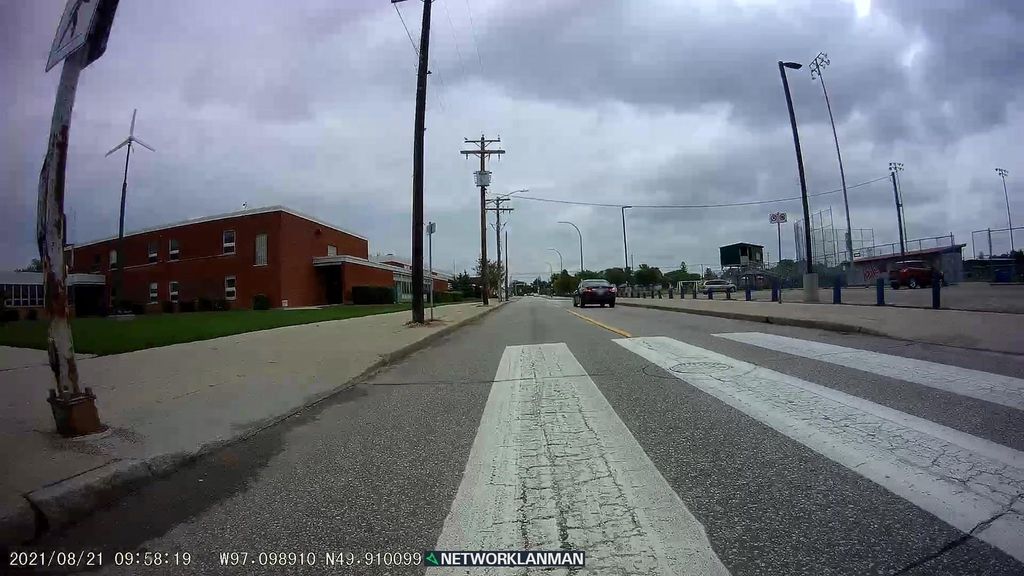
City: winnipeg